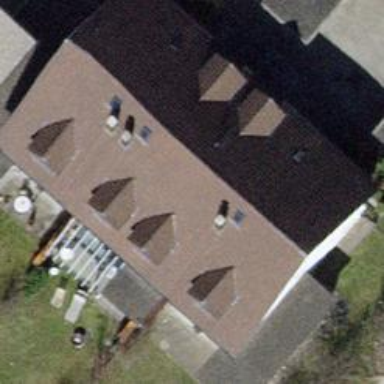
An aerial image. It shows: Gabled roofed house.